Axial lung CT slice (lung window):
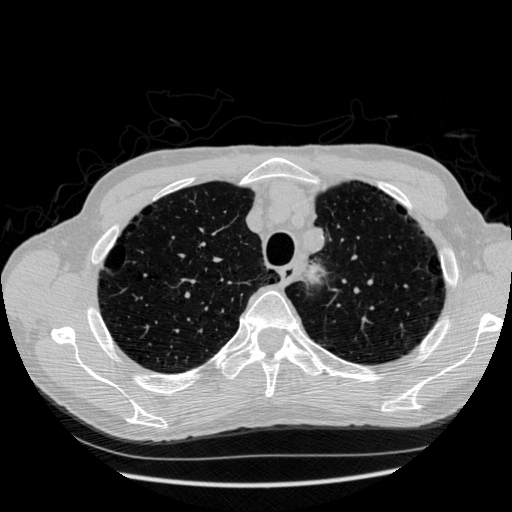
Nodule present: no